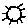
Label: sun